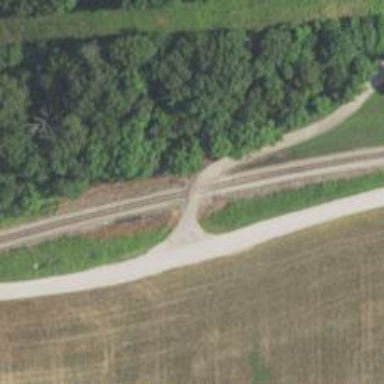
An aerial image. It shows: Level crossing along the railway.